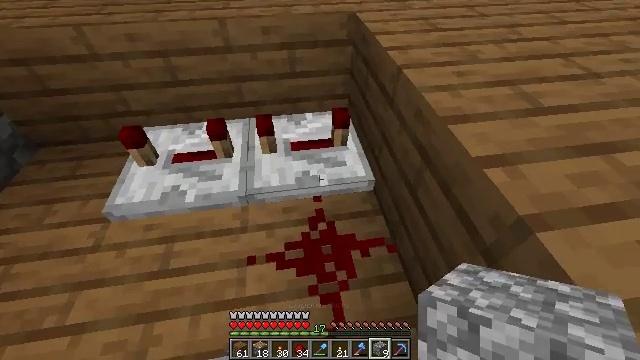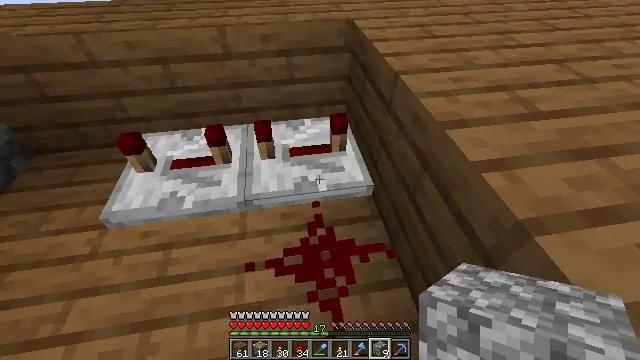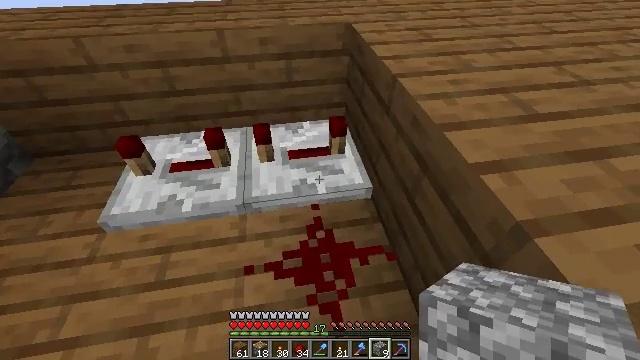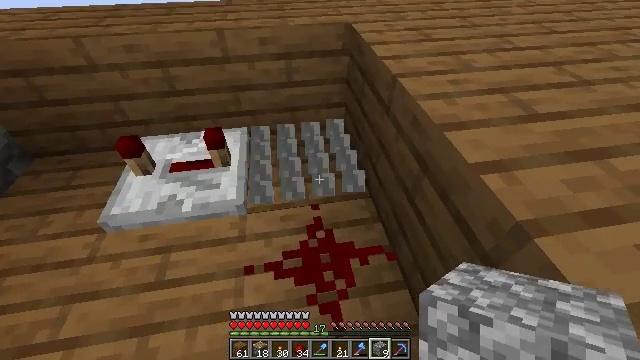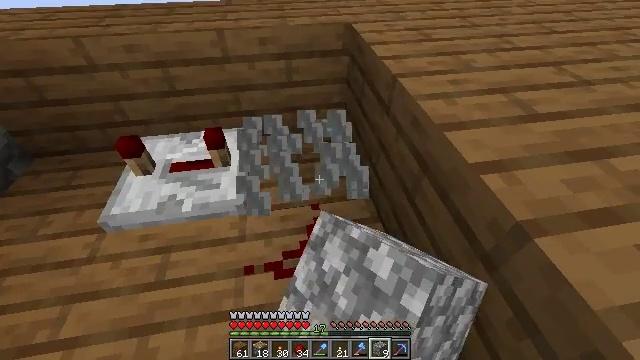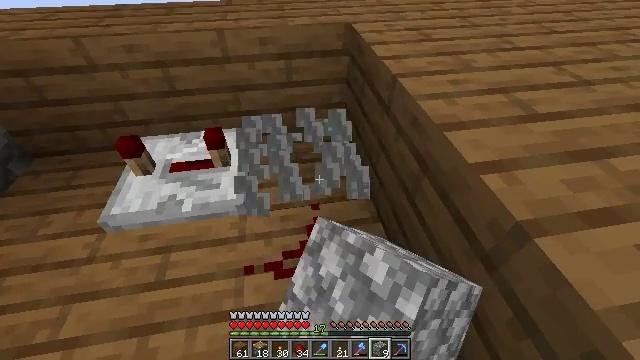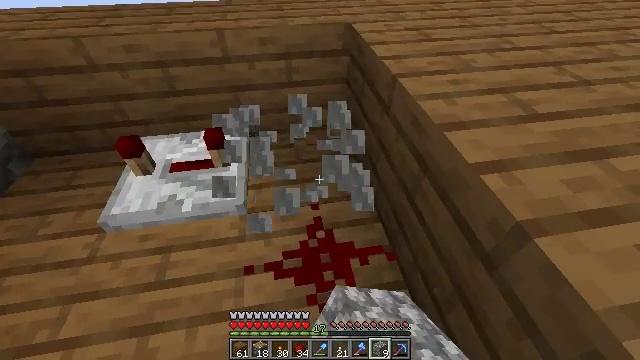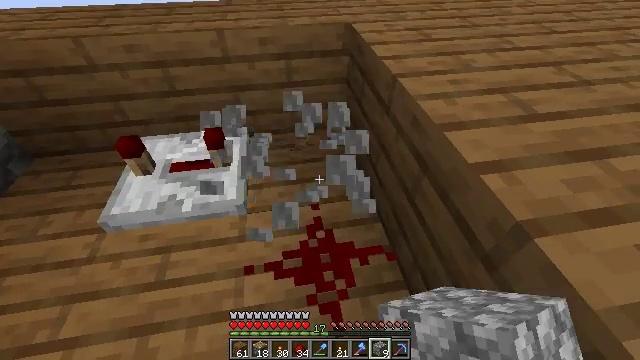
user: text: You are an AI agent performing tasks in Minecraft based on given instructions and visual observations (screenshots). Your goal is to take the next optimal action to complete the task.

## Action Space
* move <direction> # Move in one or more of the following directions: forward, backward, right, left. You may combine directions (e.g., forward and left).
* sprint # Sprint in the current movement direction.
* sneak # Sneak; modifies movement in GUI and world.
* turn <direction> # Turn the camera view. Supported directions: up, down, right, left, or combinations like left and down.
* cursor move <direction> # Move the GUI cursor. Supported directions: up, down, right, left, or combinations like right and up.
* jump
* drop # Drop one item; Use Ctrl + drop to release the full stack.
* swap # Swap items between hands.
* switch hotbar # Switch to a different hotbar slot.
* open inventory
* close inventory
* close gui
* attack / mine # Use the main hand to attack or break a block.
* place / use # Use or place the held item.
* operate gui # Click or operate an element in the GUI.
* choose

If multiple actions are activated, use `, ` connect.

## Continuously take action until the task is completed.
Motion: motion action
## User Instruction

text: Collect the repeater into your inventory.
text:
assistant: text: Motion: turn up
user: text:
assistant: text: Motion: no_op
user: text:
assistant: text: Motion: attack / mine
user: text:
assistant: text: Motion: attack / mine
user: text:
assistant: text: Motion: attack / mine
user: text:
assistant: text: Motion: attack / mine
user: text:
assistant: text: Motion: attack / mine
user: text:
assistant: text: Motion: attack / mine